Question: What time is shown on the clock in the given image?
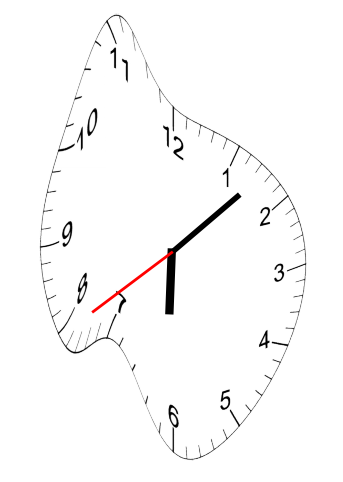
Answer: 06:07:39